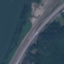
Land use / land cover class: Highway